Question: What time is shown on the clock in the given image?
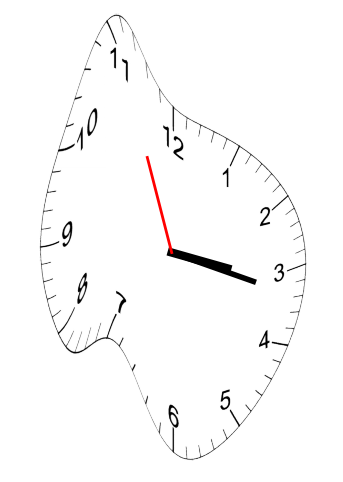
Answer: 03:16:56